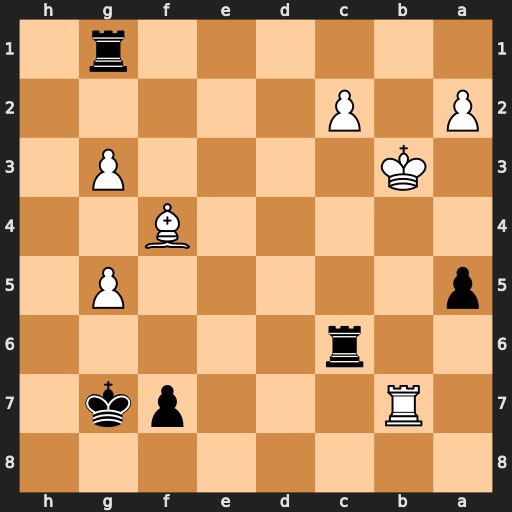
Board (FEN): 8/1R3pk1/2r5/p5P1/5B2/1K4P1/P1P5/6r1
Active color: b
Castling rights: -
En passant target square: -
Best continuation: Rb1+ Ka3 Rxb7